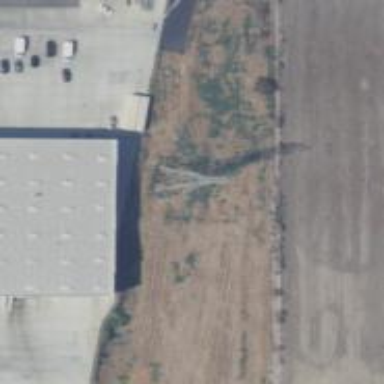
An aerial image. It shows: Power tower.